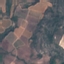
Land use / land cover class: PermanentCrop